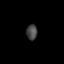
Tissue: lung
Cell type: Epithelial cells
Senescence score: 0.2135
Nuclear area (px): 161
Mean DAPI intensity: 70.602